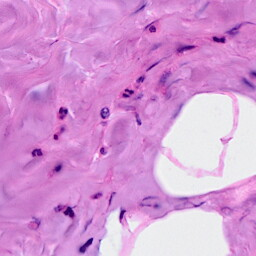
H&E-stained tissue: Breast